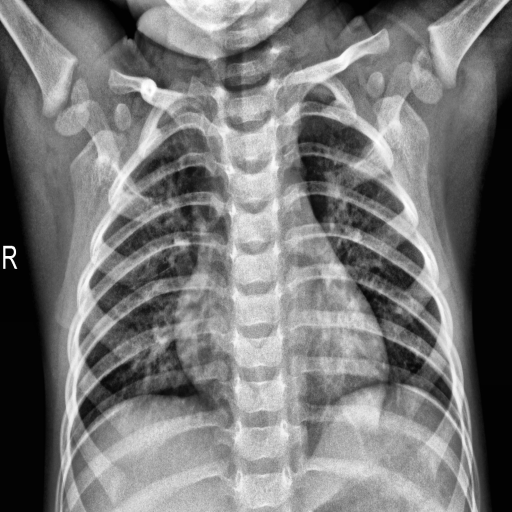
Finding: NORMAL